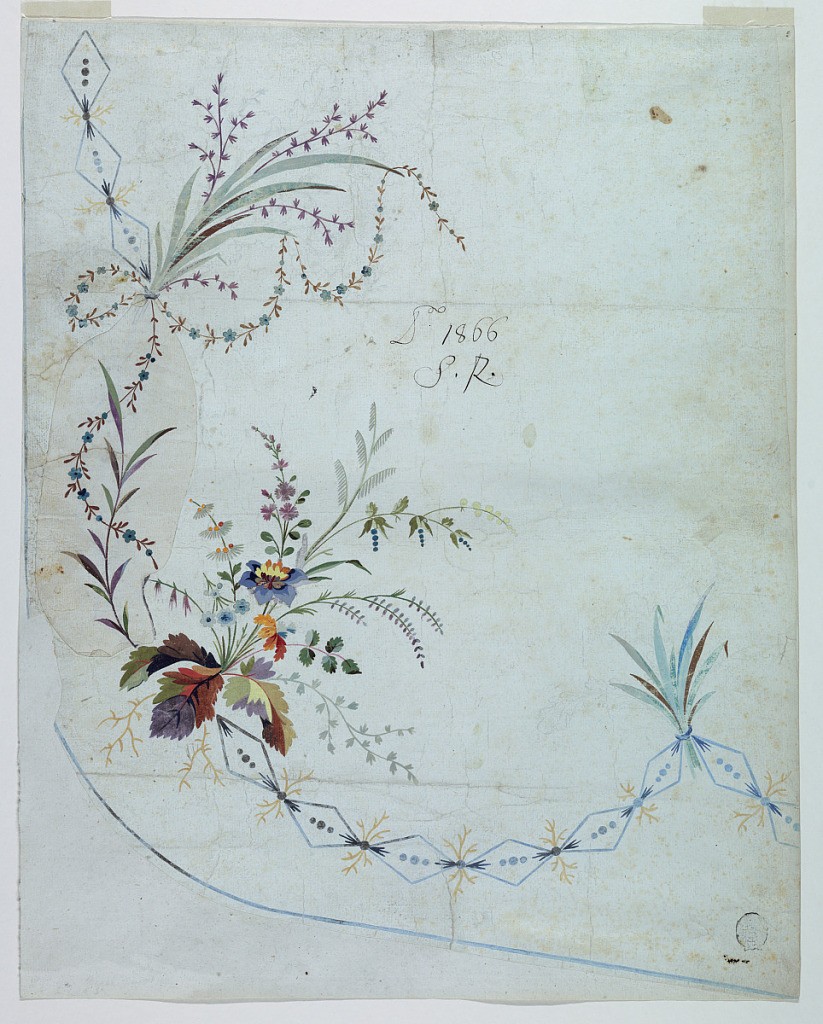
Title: Design no. 1866 for the Embroidery of the Lower Front Part of an Overskirt of the "Fabrique de St. Ruf"
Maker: Fabrique de Saint Ruf, Lyon, France
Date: ca. 1785
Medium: Graphite, brush and gouache on paper
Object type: Drawing
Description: Bunches of flowers and of leaves rise from the framing which is formed by a chain of lozenges. Over its central part at left is pasted a piece of paper suggesting a frame formed by a leaf bough and a garland. A line along the hem.